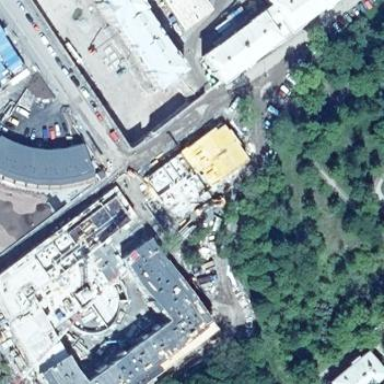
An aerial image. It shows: Building with hipped roof of DimGray color.